A scalogram of one vibration snapshot from a rotating bearing is shown, computed with a continuous wavelet transform. Classify the bearing condition as one of: normal, inner_race, outer_race, ball.
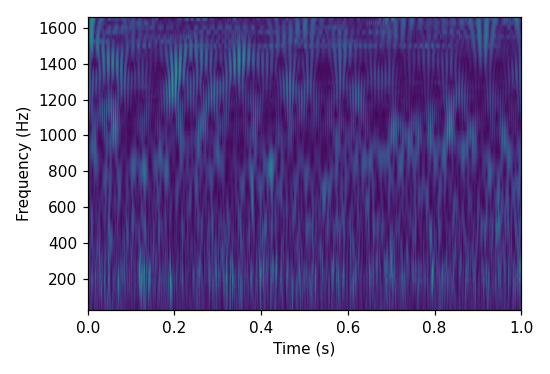
Answer: normal